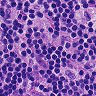
Metastatic tissue present: no